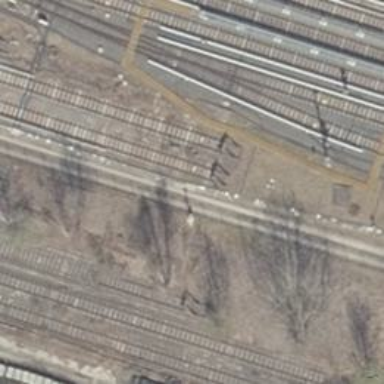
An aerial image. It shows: Electrified rail passing through service yard.